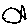
Label: fish